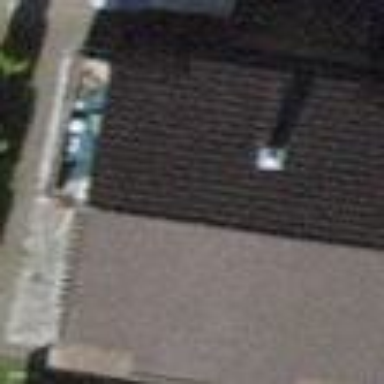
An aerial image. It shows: Detached building with tile roof.